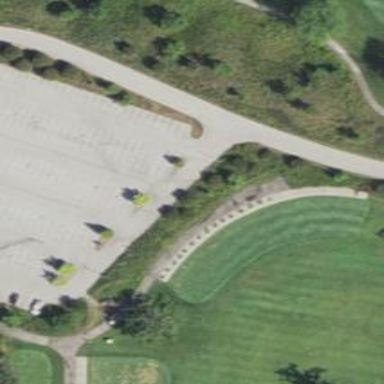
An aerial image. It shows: Pathway for golfing.